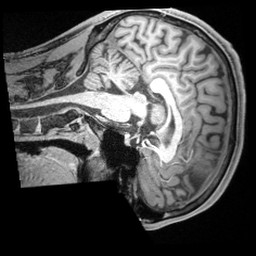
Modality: T1w
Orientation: sagittal
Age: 20
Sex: male
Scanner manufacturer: siemens
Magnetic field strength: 3 T
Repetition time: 1.68 s
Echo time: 0.00188 s